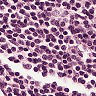
Metastatic tissue present: no